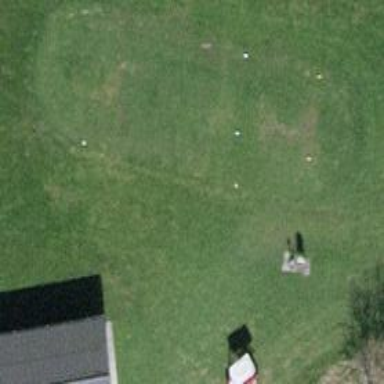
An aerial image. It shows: Golf tee area covered with grass.